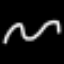
Label: squiggle